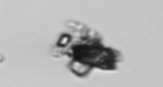
Label: Delphineis